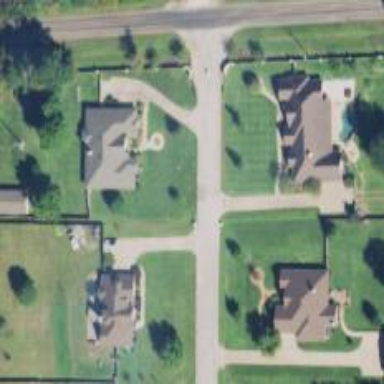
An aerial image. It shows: Driveway.